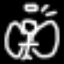
Label: angel